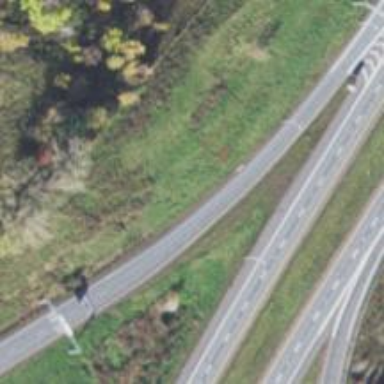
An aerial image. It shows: Asphalt motorway link.